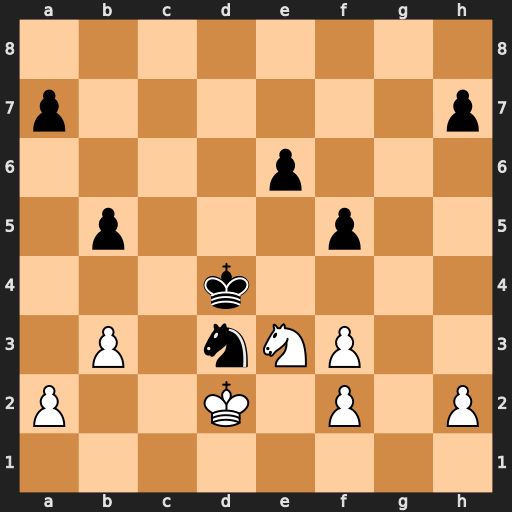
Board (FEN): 8/p6p/4p3/1p3p2/3k4/1P1nNP2/P2K1P1P/8
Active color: w
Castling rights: -
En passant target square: -
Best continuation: Nc2+ Ke5 Kxd3